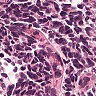
Metastatic tissue present: no